Interaction volume radius: 10 \u00c5
Interaction volume height: 15 \u00c5
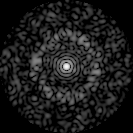
Disorder parameter: 0.8353